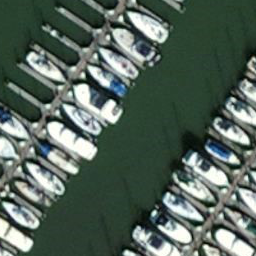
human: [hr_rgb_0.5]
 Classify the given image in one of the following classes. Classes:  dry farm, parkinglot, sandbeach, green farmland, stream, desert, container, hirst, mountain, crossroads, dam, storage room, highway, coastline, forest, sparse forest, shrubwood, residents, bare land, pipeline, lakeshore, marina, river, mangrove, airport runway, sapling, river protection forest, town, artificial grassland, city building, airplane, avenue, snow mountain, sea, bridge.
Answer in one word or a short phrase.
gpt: marina